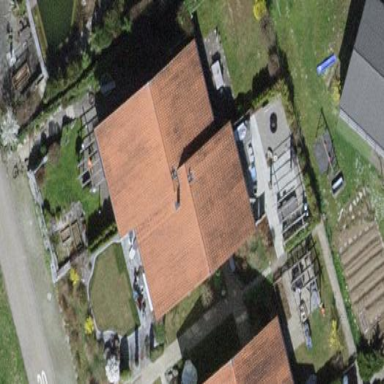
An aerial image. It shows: Semi-detached house.